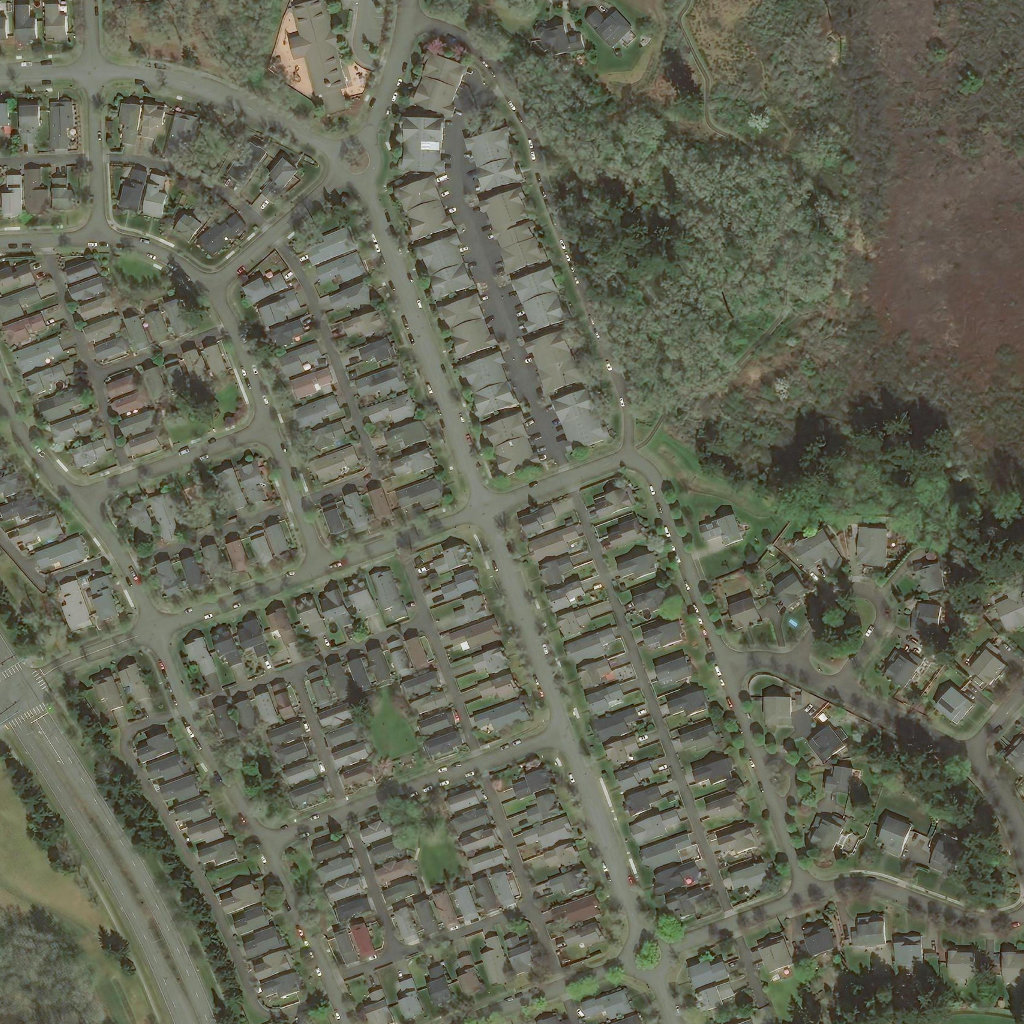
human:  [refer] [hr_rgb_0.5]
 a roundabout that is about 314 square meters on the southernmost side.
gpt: <box>[[60, 91, 64, 95, 0]]</box>